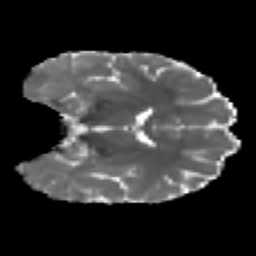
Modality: MD
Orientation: coronal
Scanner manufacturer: ge
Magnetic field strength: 3 T
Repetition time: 7.98 s
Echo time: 0.0701 s